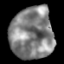
Tissue: lung
Cell type: Others
Senescence score: 0.08144
Nuclear area (px): 2195
Mean DAPI intensity: 131.013